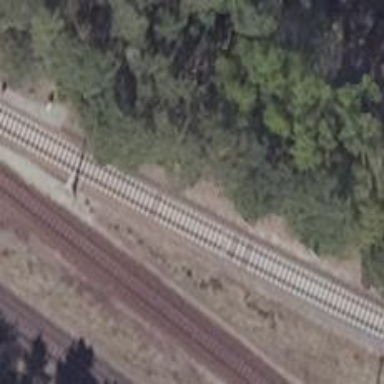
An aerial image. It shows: Railway yard.